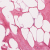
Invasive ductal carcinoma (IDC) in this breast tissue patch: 0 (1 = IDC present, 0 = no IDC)